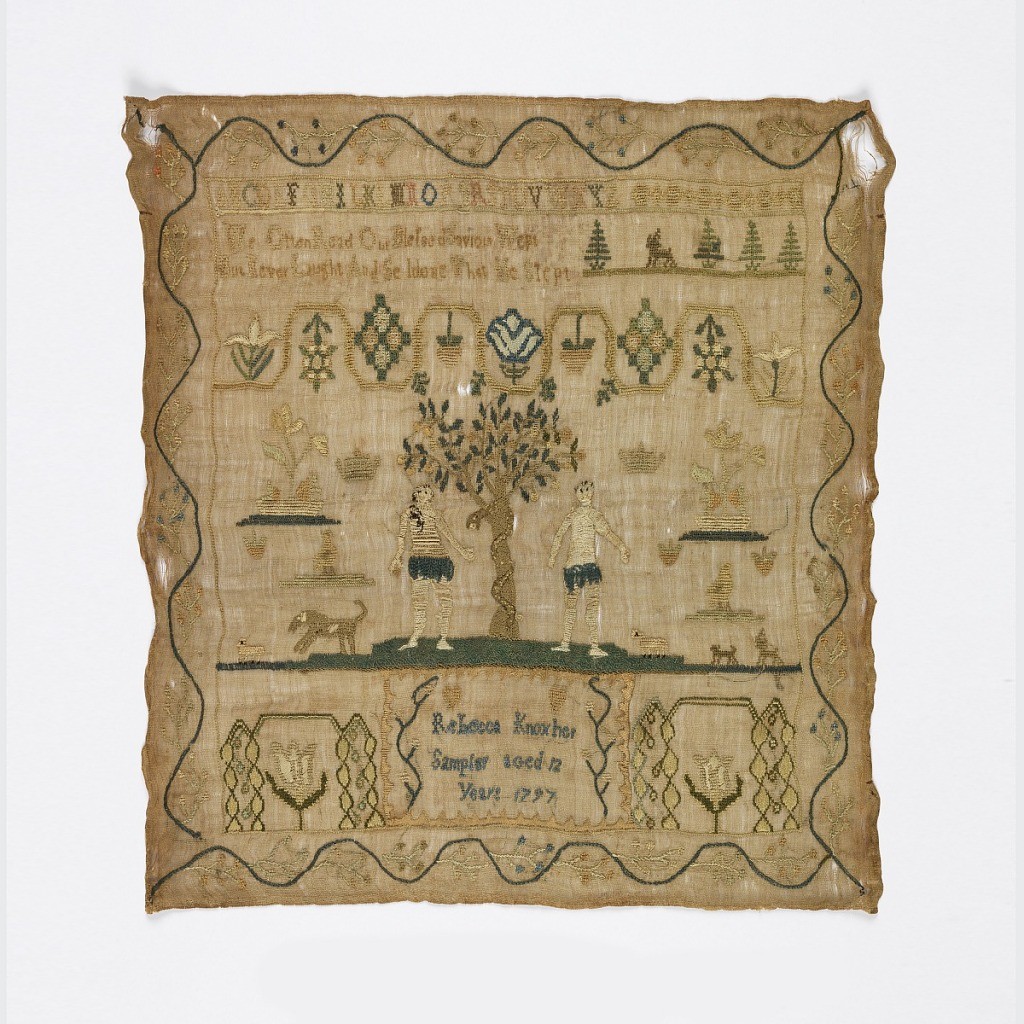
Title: Sampler
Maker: Rebecca Knox, American
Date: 1797
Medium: silk embroidery on linen foundation Technique: embroidered on plain weave
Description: Embroidered in colored silks on a natural linen ground. A single alphabet at the top is followed by a verse:
In the center, Adam and Eve are flanking a tree with serpent coiled around it. At the bottom, tulips frame the inscription. With a stylized floral vine border on four sides.